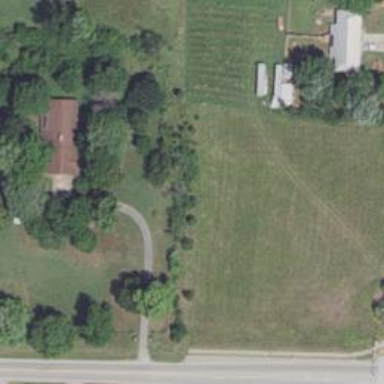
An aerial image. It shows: Driveway.